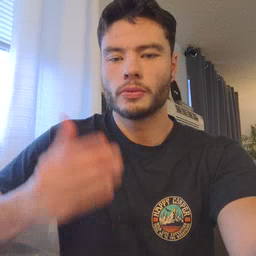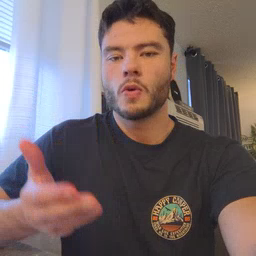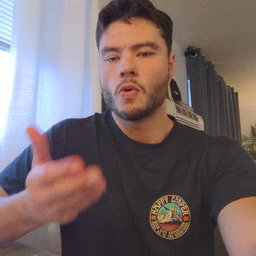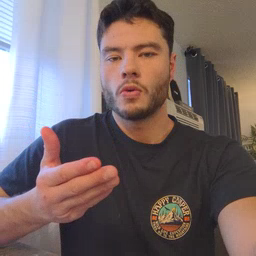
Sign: boat